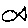
Label: fish